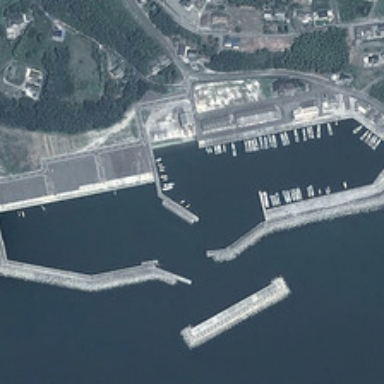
Some boats are in a port near several buildings and many green trees .